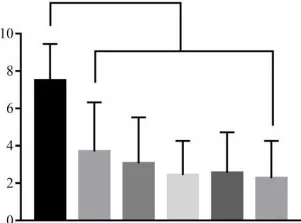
Long-term follow-up of pain/functional scales and drug consumption. The chart showing the estimated VAS.
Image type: pathology (masson_trichrome)